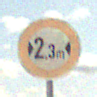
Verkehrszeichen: TatsaechlicheBreite2Komma3
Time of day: Midday
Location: Outdoor (Beach)
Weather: PartlyCloudy
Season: NotSpecified
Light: Natural